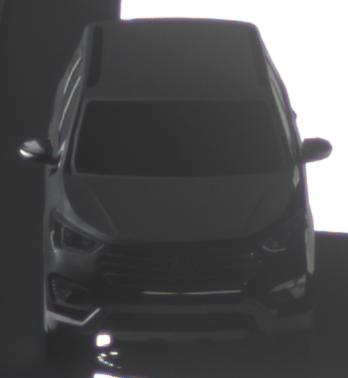
Make: Hyundai
Model: Santa Fe 2.4 GDI
Detailed model: Santa Fe (DM)
Model produced from: 2017/08
Model produced until: 2018/01
Doors: 5
Color: black
Road condition: dry road
Daytime: morning or afternoon
Contrast: high contrast